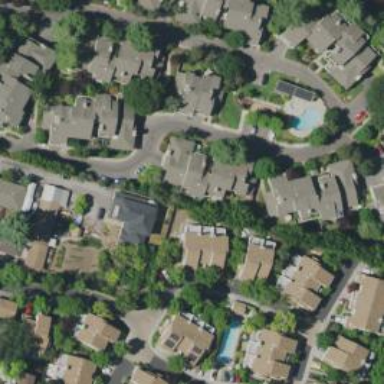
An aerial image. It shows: Shared driveway designated as service road.